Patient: sex M, age 53
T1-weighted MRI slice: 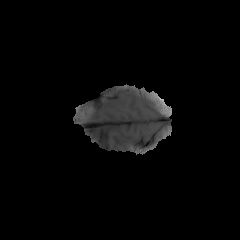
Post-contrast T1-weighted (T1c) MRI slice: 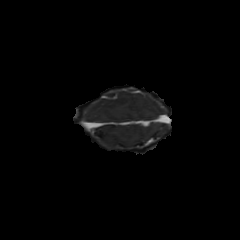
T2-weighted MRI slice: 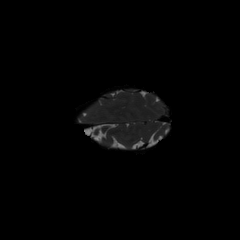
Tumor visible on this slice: no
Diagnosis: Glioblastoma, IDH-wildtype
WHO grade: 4